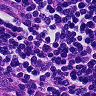
Metastatic tissue present: yes